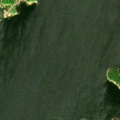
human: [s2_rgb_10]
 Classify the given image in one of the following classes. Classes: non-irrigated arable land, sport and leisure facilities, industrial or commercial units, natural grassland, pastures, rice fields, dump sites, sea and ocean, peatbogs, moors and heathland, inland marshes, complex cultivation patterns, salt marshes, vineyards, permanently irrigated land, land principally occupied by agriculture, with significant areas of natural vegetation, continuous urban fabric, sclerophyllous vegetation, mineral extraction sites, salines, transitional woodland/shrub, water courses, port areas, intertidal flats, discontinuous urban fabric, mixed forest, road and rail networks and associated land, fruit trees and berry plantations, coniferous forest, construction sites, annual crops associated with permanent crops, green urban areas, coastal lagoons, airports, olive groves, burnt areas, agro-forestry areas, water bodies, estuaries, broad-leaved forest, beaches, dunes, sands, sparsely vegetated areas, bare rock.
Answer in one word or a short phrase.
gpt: sea and ocean